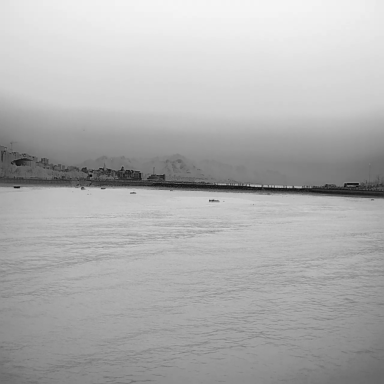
There is a bulk_carrier in the infrared image.